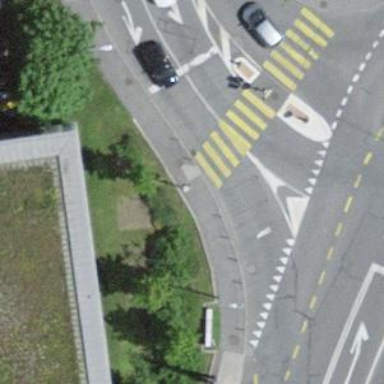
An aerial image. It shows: Kerb serving as barrier.